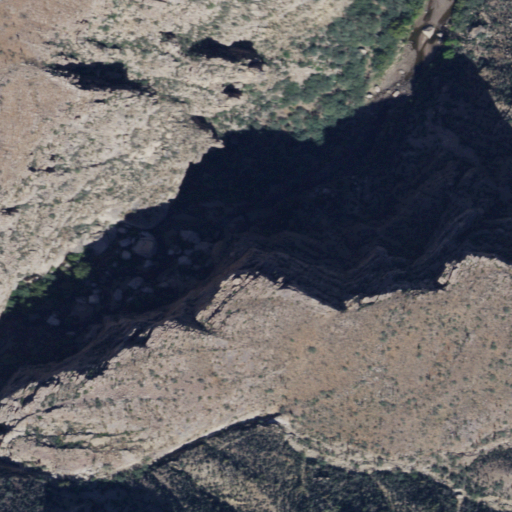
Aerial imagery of gap in Arizona named Needles Eye containing shrub and woody wetlands